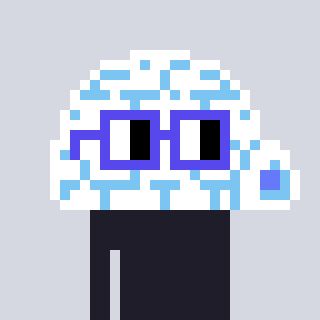
a pixel art character with square blue glasses, a igloo-shaped head and a teal-colored body on a cool background